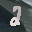
Label: 2